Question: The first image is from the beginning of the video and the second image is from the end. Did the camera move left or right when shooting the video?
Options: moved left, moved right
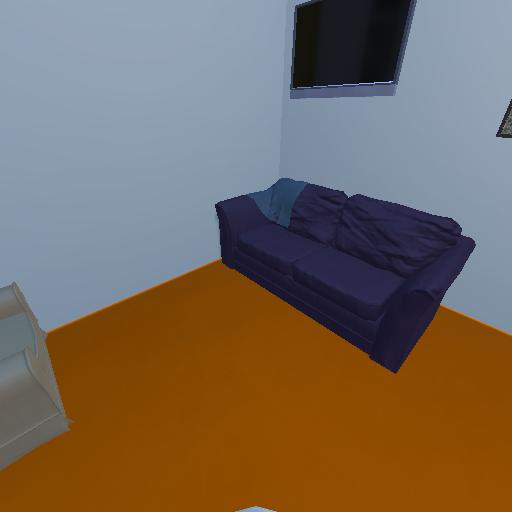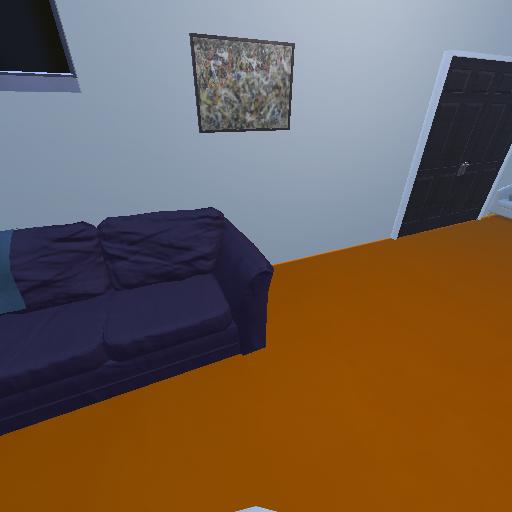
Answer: moved left